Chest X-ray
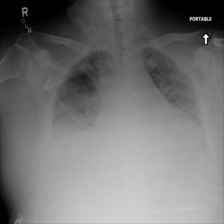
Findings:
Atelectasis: positive
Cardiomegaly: negative
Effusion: positive
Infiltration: negative
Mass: negative
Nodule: negative
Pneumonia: negative
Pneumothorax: negative
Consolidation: negative
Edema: negative
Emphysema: negative
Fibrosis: negative
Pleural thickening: negative
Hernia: negative